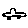
Label: car